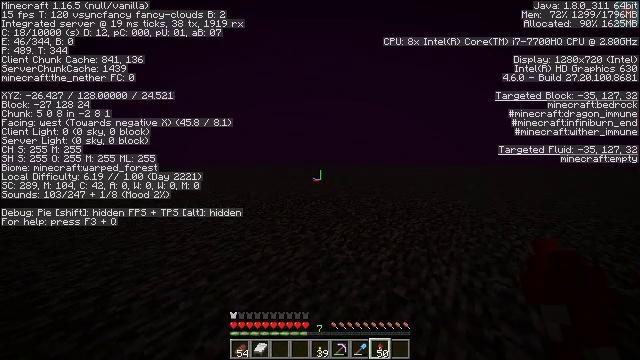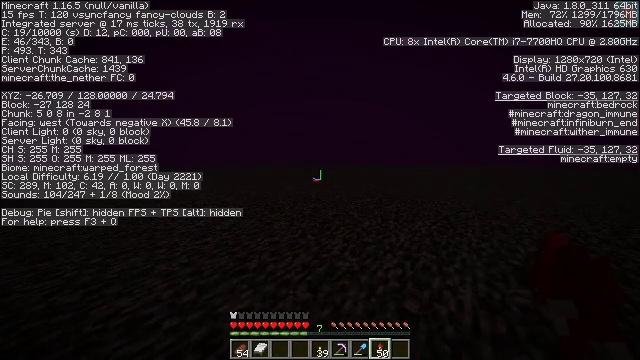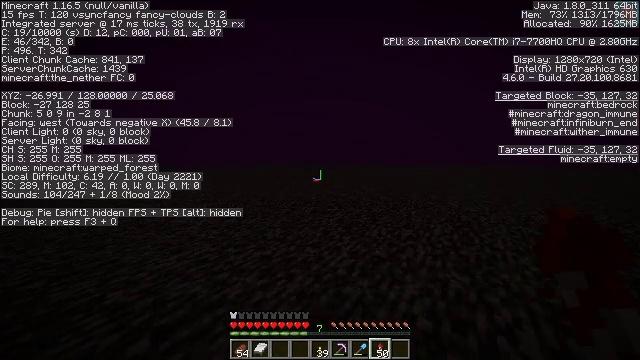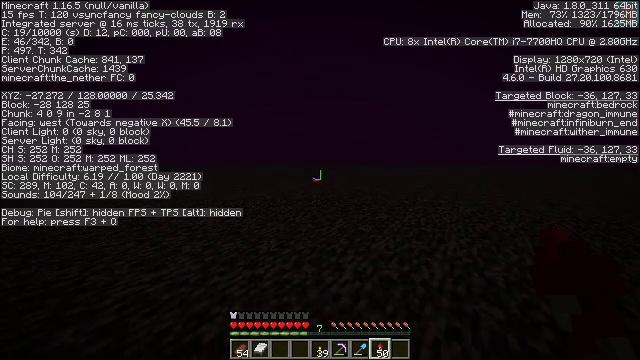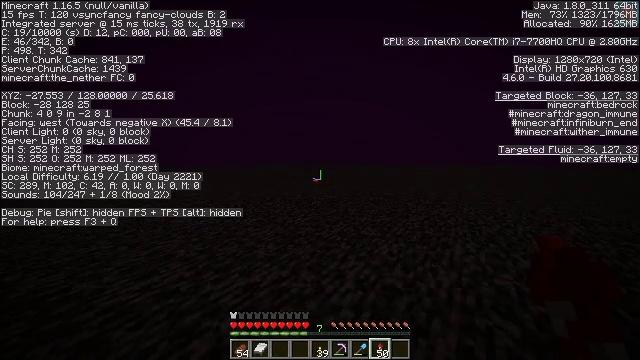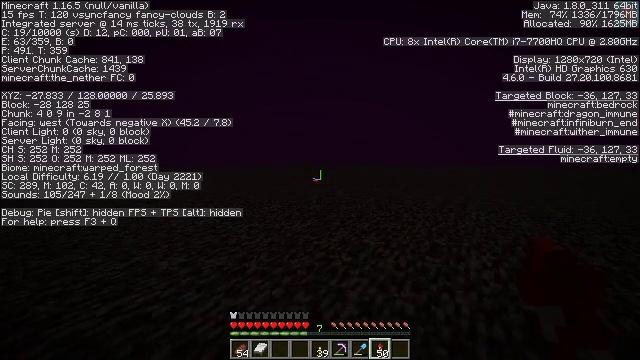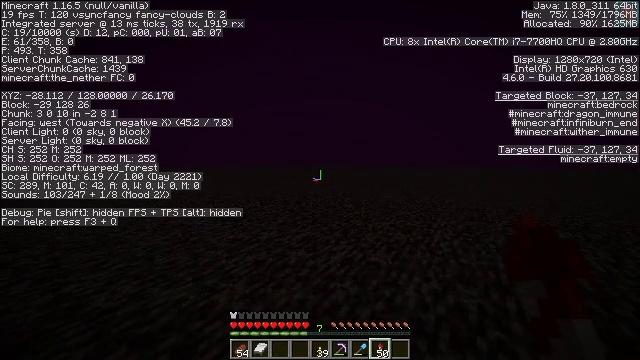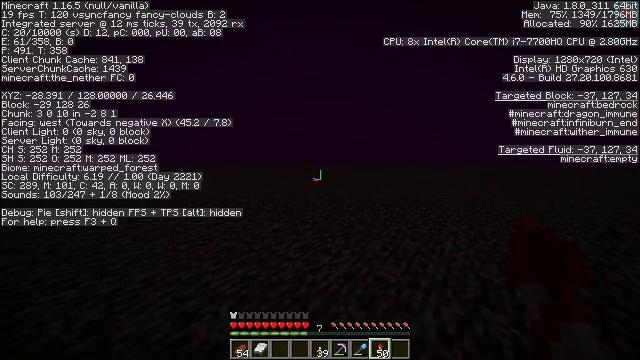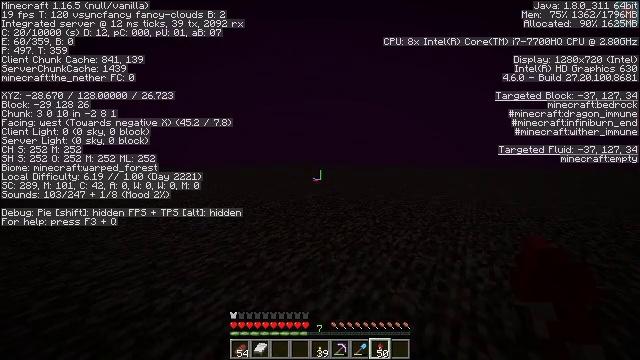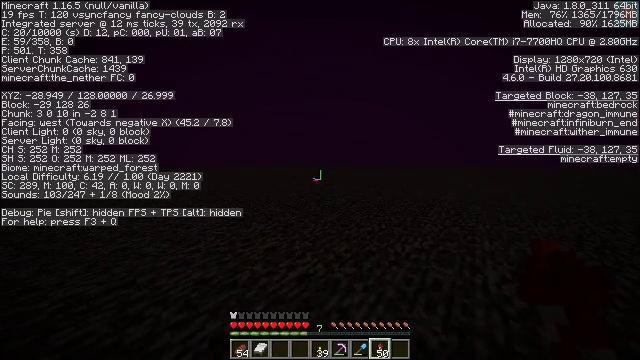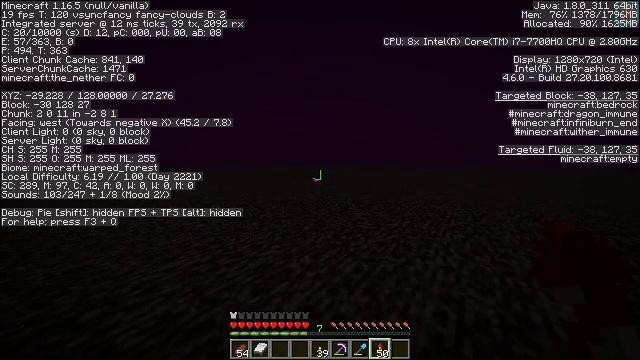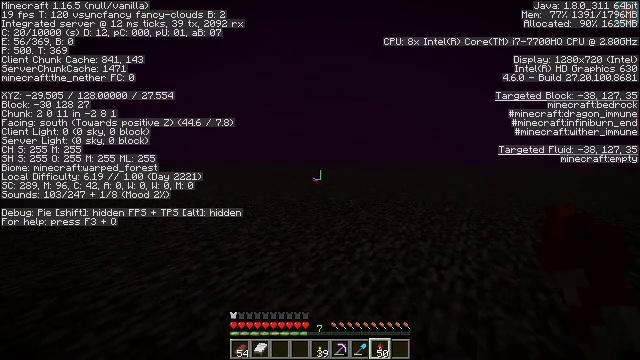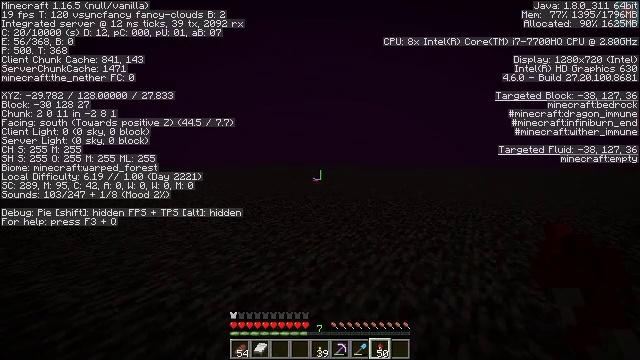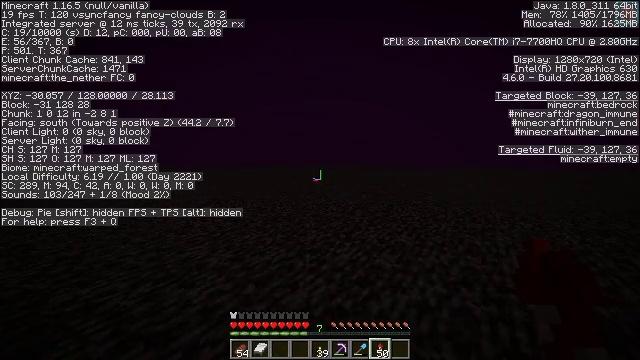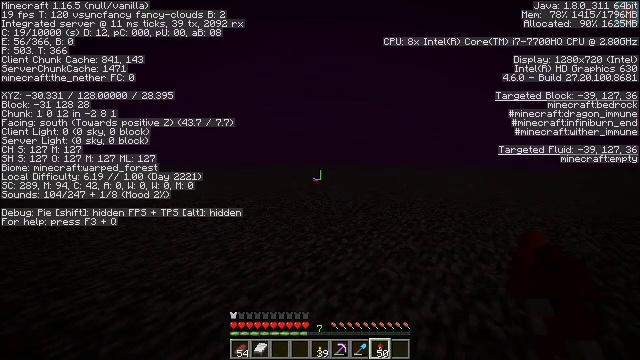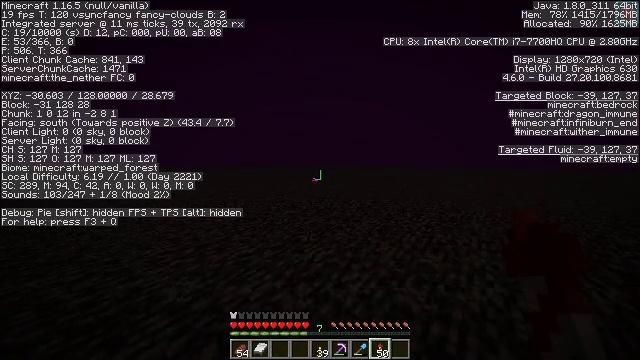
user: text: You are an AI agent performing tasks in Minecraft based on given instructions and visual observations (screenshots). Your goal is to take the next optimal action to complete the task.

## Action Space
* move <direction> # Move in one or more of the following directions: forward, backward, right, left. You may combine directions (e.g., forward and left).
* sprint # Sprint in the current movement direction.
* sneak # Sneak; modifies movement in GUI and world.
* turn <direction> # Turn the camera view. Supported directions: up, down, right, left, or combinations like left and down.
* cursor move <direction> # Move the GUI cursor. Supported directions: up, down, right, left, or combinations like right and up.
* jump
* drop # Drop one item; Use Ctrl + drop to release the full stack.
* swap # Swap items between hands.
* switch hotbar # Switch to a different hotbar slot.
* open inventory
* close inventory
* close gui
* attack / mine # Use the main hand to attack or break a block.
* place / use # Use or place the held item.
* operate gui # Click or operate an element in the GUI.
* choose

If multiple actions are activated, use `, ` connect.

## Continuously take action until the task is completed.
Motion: motion action
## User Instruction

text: Drop a firework rocket.
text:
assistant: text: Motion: move forward
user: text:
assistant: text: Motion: move forward
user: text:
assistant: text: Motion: move forward
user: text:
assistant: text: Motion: move forward
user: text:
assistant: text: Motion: move forward
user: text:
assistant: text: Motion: move forward
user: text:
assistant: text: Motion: move forward
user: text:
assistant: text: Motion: move forward
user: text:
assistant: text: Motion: move forward
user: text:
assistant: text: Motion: move forward
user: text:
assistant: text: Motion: move forward
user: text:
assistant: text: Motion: move forward
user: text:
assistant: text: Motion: move forward
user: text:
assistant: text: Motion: move forward
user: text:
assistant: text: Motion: move forward
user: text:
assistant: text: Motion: move forward
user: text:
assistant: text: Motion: move forward
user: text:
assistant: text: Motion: move forward
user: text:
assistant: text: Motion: move forward
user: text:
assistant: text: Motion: move forward
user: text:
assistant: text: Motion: move forward
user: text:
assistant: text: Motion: move forward
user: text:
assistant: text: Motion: move forward
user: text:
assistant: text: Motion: move forward
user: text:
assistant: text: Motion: move forward
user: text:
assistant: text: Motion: move forward
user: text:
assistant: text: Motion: move forward
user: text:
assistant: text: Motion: move forward
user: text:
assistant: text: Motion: move forward
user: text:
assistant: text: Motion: move forward